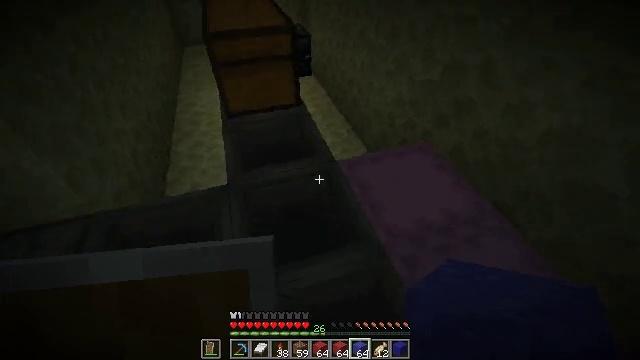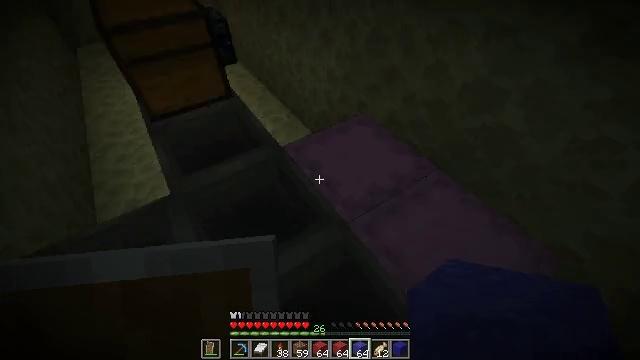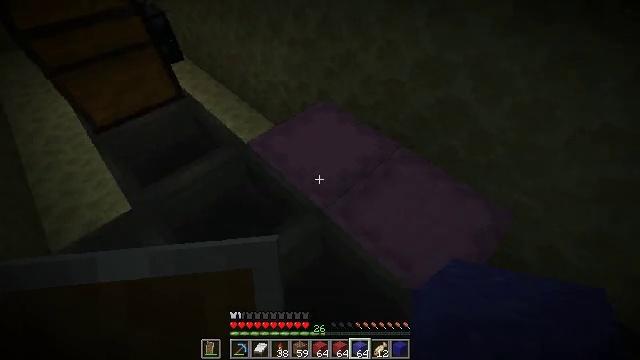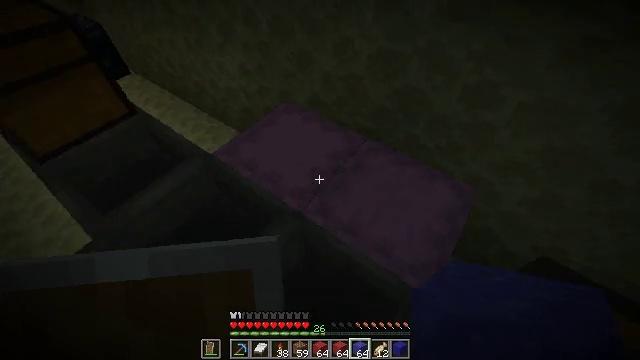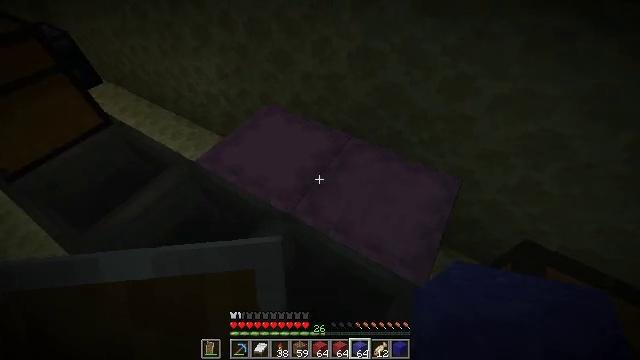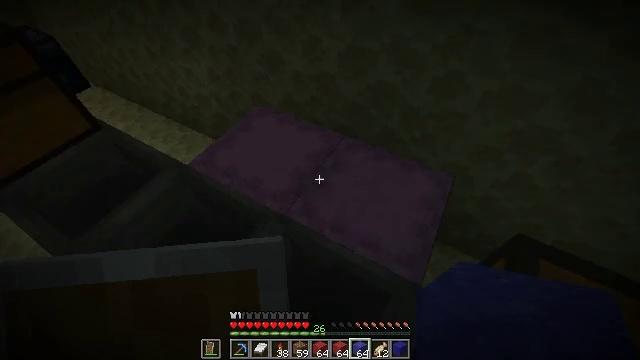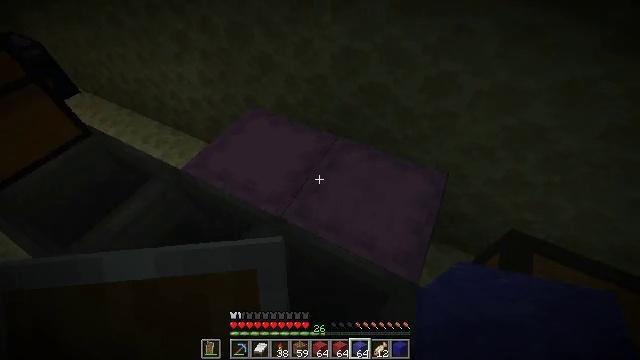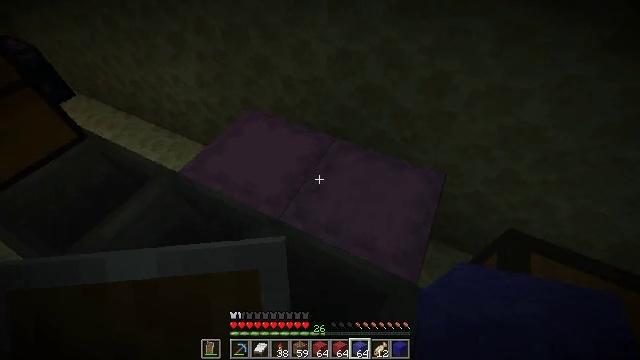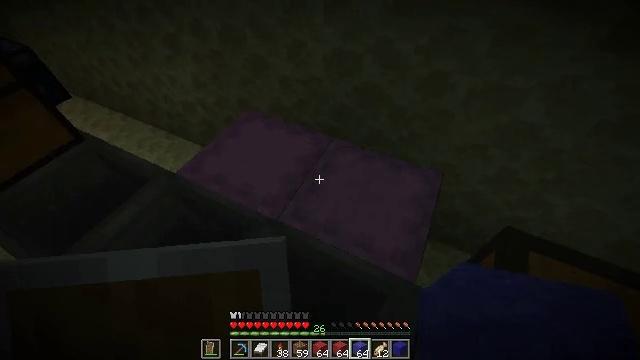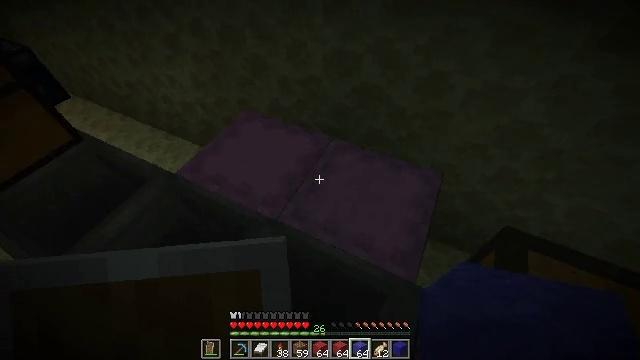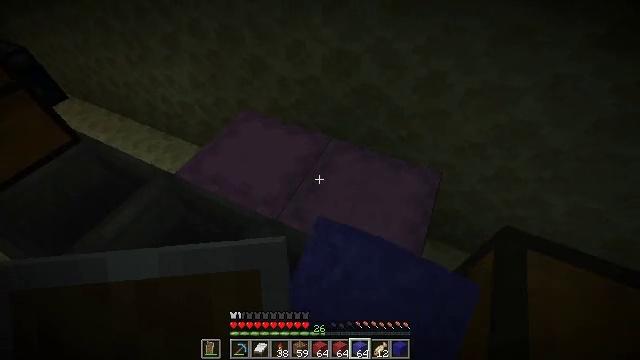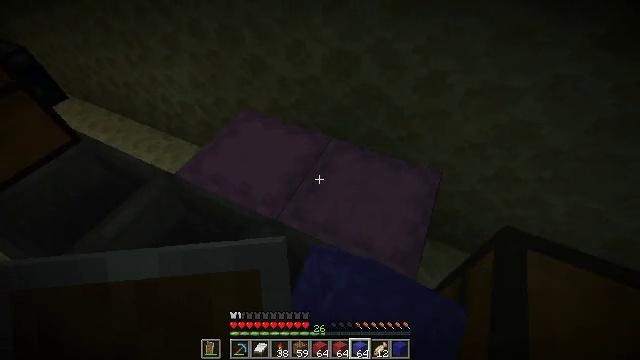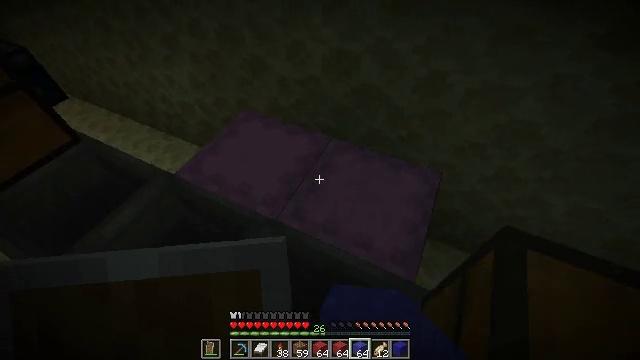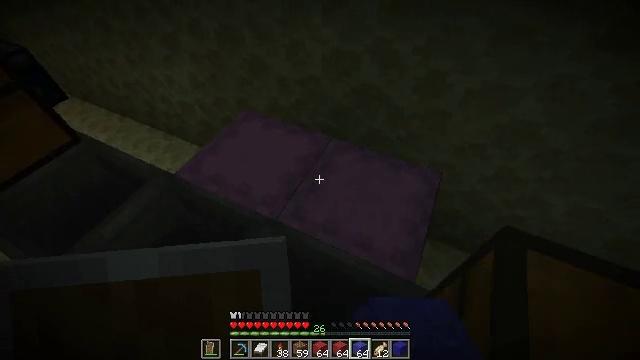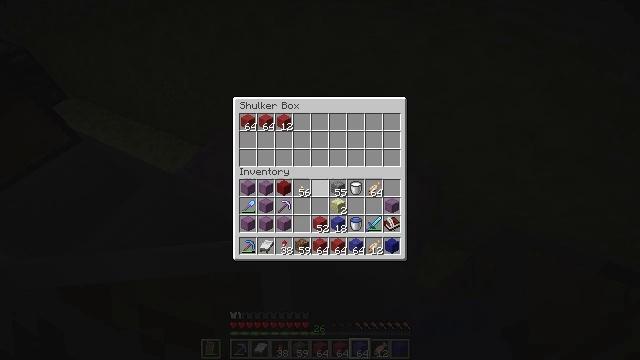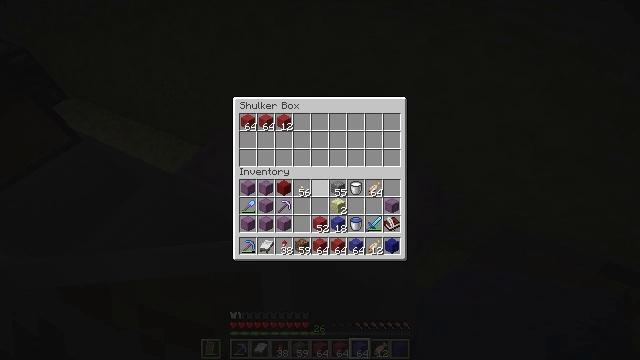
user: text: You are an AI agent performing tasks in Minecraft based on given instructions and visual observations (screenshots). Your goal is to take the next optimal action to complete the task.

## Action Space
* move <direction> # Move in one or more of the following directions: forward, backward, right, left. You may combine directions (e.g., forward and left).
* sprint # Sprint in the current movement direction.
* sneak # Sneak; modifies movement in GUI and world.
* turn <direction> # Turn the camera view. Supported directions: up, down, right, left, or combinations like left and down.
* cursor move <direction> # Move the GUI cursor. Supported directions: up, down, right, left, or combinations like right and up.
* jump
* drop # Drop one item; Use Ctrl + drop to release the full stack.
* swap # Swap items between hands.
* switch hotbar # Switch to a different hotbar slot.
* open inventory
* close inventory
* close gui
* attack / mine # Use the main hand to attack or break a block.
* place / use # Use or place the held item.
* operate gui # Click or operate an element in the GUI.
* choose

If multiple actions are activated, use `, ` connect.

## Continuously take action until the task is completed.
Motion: motion action
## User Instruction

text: Gather the shulker box for storage.
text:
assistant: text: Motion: turn right and down
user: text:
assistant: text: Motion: turn right and down
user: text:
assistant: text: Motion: turn right
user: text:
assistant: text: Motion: turn right
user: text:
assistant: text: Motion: turn right
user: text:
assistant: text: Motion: turn right
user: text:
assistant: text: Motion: no_op
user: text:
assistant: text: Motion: no_op
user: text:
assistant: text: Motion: use / place
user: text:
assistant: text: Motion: use / place
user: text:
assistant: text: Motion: use / place
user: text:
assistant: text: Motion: no_op
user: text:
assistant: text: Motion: no_op
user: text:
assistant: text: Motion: no_op
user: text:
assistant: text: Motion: no_op
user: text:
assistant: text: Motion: no_op
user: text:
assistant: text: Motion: no_op
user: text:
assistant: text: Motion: no_op
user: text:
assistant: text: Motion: no_op
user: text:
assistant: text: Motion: no_op
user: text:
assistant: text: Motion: no_op
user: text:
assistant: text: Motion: no_op
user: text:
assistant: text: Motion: sneak
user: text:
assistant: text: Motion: sneak
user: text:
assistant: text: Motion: sneak
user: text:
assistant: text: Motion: sneak
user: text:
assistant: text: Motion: sneak, cursor move down
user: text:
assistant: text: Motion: sneak, cursor move down
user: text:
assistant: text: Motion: sneak, cursor move down
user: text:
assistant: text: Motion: sneak, cursor move down